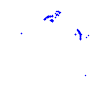
Particle: pion